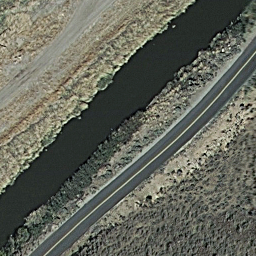
Label: river